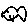
Label: fish